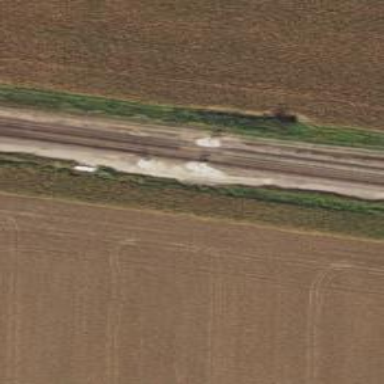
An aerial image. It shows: Railway track.